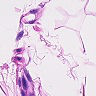
Metastatic tissue present: no